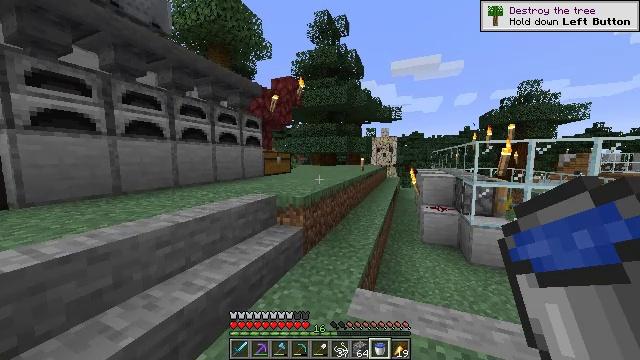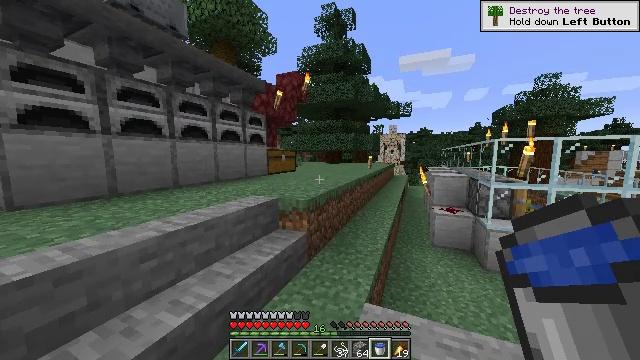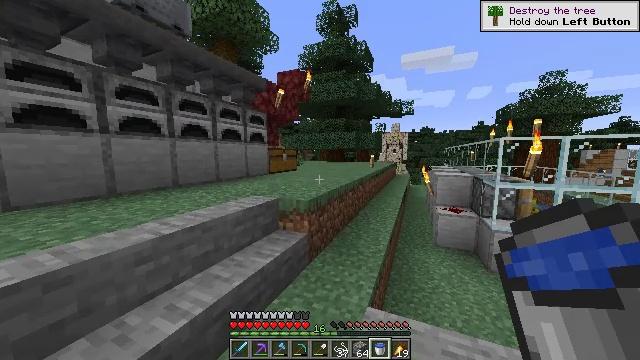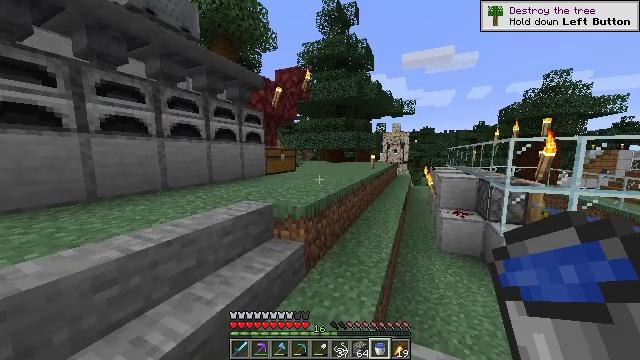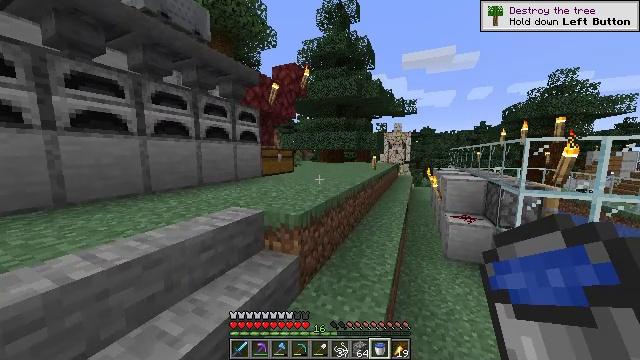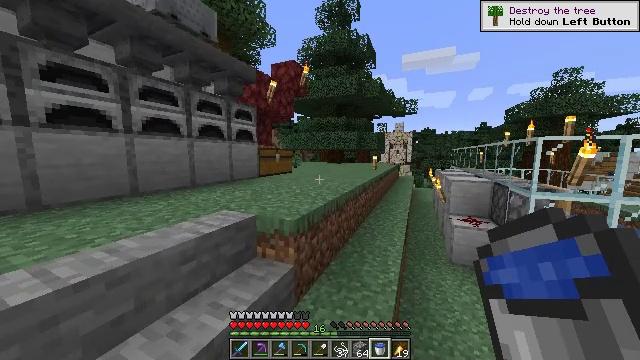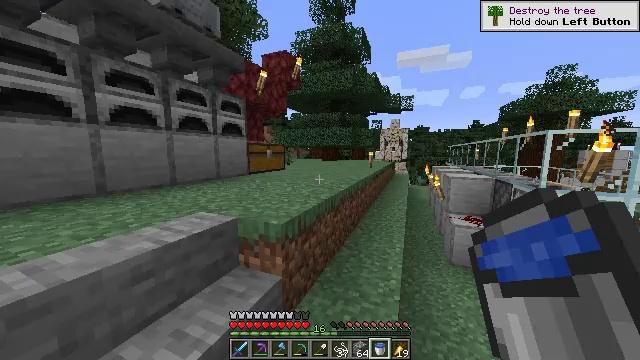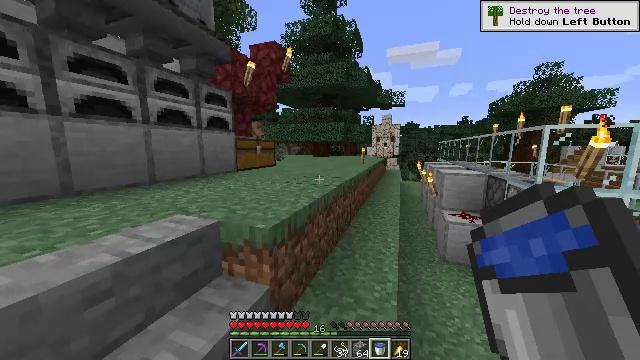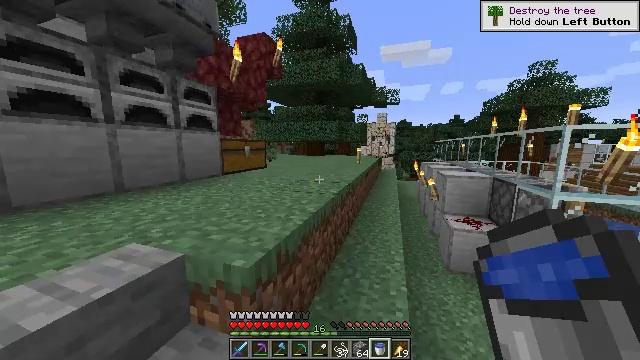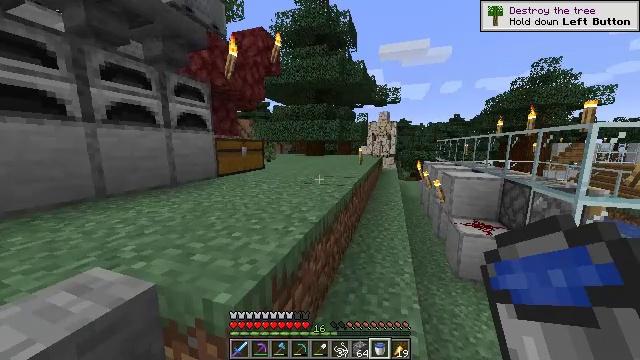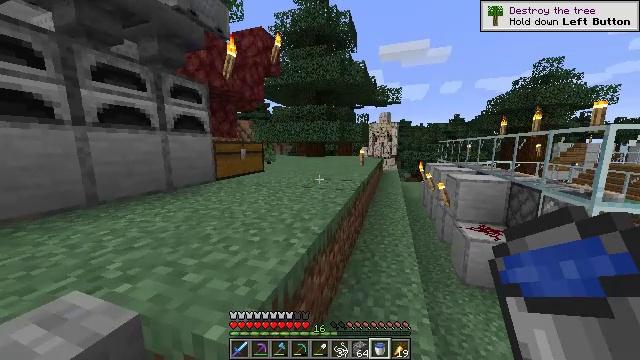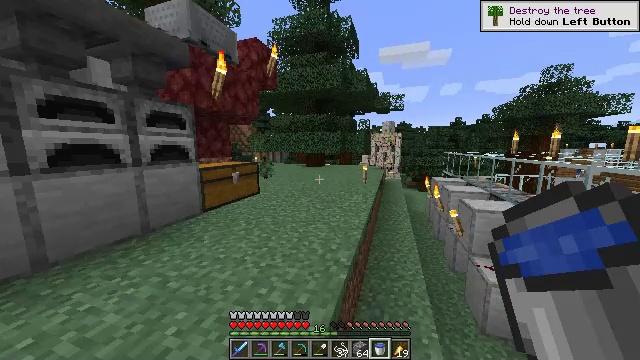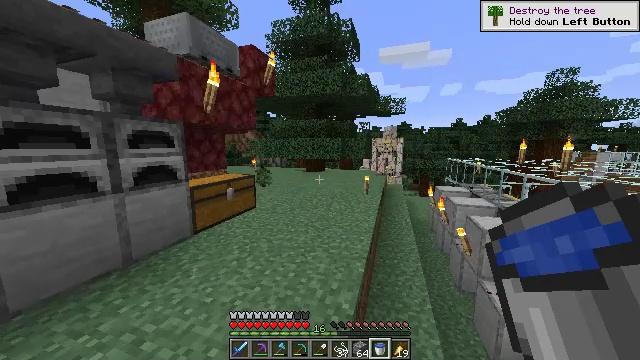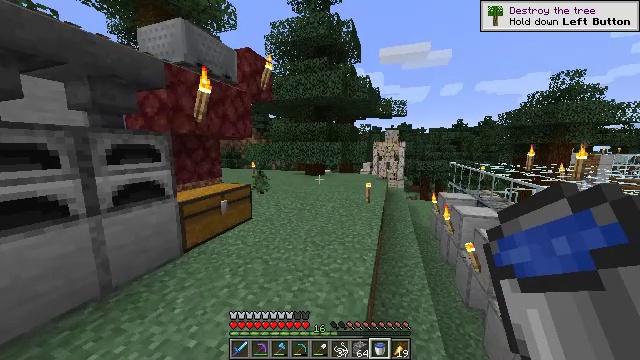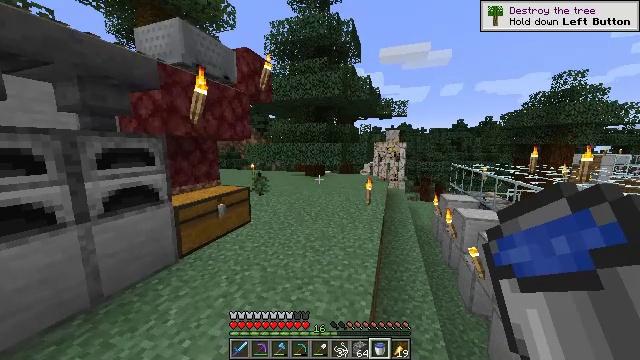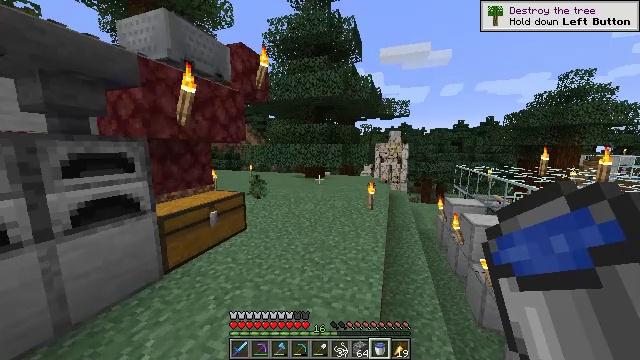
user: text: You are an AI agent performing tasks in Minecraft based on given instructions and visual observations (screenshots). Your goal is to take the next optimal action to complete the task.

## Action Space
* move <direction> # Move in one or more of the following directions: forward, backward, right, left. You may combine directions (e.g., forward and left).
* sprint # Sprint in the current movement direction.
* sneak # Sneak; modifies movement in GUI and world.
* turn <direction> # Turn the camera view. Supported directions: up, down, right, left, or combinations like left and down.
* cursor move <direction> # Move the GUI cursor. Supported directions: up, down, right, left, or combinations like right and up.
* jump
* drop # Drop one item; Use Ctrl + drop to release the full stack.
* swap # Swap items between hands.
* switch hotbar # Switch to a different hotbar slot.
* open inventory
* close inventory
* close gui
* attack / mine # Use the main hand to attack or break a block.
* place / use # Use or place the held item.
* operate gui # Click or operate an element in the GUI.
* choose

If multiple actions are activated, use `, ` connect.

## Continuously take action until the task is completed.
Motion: motion action
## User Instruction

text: Break the torch to collect it.
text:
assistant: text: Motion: move forward, turn left
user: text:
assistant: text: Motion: move forward
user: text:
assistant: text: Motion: move forward
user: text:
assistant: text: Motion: move forward
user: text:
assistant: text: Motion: move forward
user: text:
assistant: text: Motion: move forward, turn right
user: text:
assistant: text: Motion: move forward, turn right
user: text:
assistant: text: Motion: move forward, turn right
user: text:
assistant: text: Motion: move forward
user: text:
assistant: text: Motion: move forward, jump
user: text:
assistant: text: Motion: move forward, jump
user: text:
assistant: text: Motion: move forward, jump
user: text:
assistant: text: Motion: move forward, jump
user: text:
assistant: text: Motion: move forward, jump
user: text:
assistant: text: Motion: move forward
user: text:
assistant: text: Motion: move forward
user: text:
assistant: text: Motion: move forward
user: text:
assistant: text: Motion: move forward
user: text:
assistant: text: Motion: move forward
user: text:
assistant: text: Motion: move forward
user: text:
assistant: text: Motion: move forward
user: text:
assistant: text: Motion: move forward
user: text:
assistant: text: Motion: move forward
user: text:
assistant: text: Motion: move forward, turn left
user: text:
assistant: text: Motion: move forward
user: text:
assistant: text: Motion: move forward
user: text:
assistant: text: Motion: move forward, turn left
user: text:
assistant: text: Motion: move forward, turn left
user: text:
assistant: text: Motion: move forward and move right, turn left
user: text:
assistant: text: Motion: move forward and move right, turn left